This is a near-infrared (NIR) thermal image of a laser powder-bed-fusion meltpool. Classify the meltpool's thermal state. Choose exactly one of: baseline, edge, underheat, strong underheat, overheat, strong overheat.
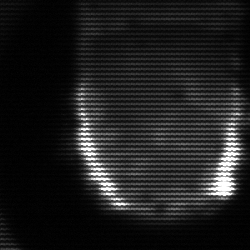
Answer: baseline